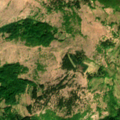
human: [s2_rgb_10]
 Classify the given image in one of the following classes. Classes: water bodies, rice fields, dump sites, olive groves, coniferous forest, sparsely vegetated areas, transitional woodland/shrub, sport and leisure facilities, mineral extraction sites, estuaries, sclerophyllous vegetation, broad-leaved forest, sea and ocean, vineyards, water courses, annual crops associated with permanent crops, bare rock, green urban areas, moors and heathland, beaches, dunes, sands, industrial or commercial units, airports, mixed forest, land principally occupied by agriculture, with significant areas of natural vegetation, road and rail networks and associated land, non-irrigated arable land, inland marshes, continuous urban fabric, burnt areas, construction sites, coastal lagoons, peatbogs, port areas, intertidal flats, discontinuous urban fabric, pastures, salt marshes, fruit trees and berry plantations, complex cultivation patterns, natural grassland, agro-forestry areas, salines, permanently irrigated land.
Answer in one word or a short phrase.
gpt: pastures, complex cultivation patterns, land principally occupied by agriculture, with significant areas of natural vegetation, natural grassland, transitional woodland/shrub